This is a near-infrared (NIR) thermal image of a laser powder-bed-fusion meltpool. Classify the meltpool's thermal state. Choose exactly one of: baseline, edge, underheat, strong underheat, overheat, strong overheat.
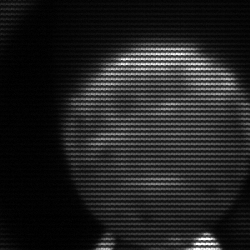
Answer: edge